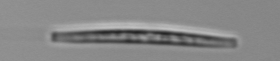
Label: pennate_Thalassionema